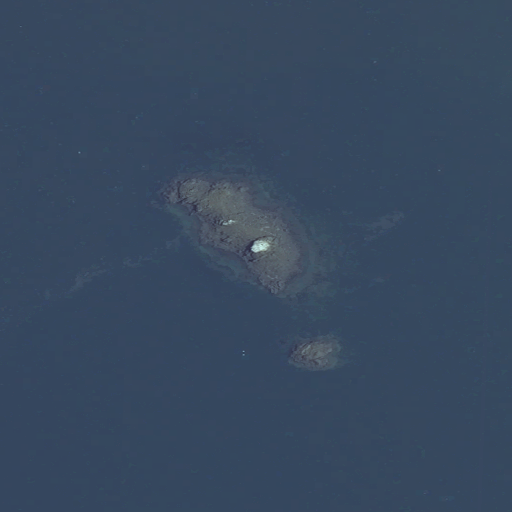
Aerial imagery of island in Maine named Gull Rock containing only open water